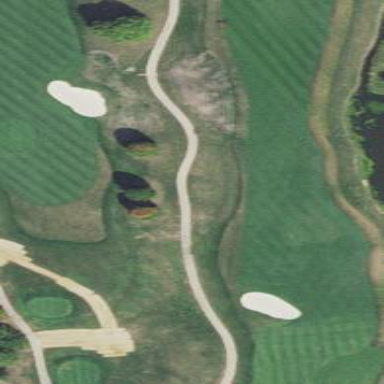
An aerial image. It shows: Golf fairway surrounded by grass.